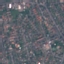
Land use / land cover: Residential